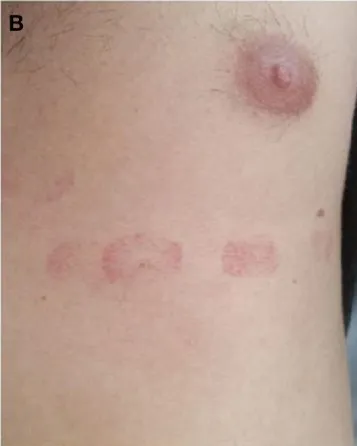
Skin hematomas on the chest wall and lower extremities. Right foreleg.
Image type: medical_photograph (skin_photograph)